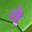
Label: 4